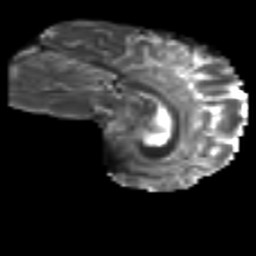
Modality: T2w
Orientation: sagittal
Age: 33
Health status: ill
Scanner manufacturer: philips
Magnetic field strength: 3 T
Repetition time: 9 s
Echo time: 0.127 s